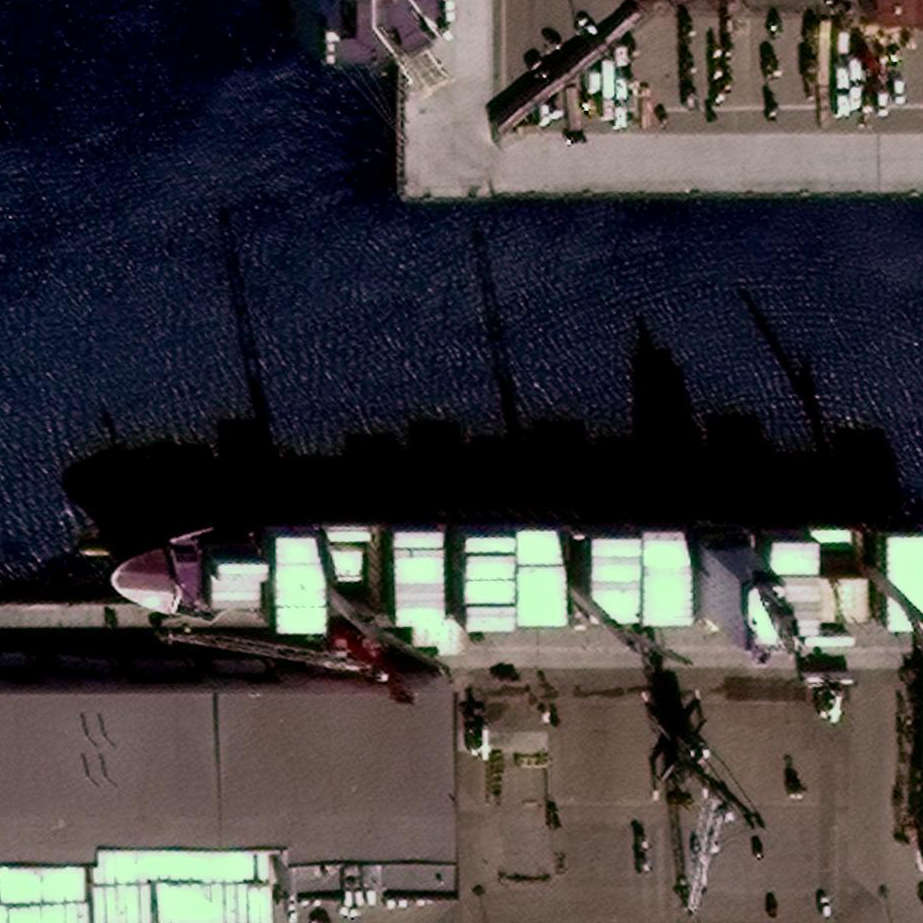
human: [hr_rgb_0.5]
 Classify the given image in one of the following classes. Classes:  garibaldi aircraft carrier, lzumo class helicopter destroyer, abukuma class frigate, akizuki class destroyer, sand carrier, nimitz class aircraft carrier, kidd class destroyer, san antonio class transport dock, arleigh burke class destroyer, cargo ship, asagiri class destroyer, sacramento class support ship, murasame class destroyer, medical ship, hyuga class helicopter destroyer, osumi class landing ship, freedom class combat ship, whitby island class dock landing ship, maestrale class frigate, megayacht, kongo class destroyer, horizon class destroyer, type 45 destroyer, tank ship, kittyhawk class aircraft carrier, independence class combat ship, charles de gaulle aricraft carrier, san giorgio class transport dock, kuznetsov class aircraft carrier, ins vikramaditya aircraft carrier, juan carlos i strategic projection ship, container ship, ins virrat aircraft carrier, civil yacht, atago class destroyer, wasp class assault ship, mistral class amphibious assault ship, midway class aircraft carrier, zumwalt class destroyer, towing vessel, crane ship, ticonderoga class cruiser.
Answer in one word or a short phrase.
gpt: Container ship